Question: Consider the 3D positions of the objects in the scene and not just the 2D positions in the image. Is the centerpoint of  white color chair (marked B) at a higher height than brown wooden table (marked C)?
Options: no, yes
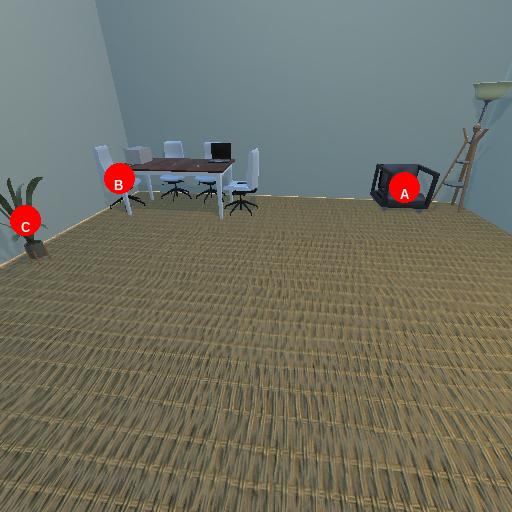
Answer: no